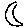
Label: moon